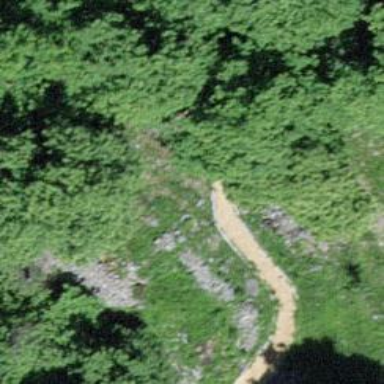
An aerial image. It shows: Footway with surface made of woodchips.